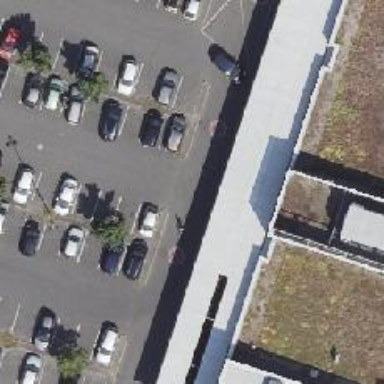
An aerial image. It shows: Asphalt parking aisle road for service vehicles.